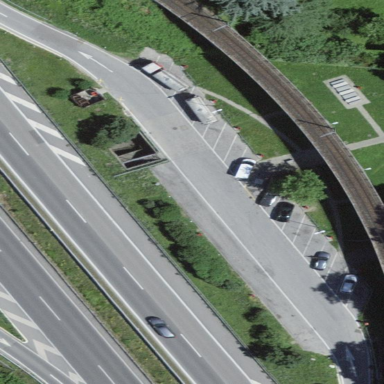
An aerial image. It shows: Rest area on the road.